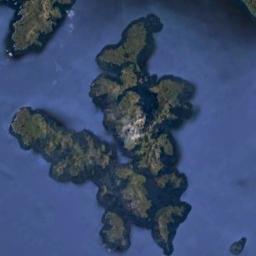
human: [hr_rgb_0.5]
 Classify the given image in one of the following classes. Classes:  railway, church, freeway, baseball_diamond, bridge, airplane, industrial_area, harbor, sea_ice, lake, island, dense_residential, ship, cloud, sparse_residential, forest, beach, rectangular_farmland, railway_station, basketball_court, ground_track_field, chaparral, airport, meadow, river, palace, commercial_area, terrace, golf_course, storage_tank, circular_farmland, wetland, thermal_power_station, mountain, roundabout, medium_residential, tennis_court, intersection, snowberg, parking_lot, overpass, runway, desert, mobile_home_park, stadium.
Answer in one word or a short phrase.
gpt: island